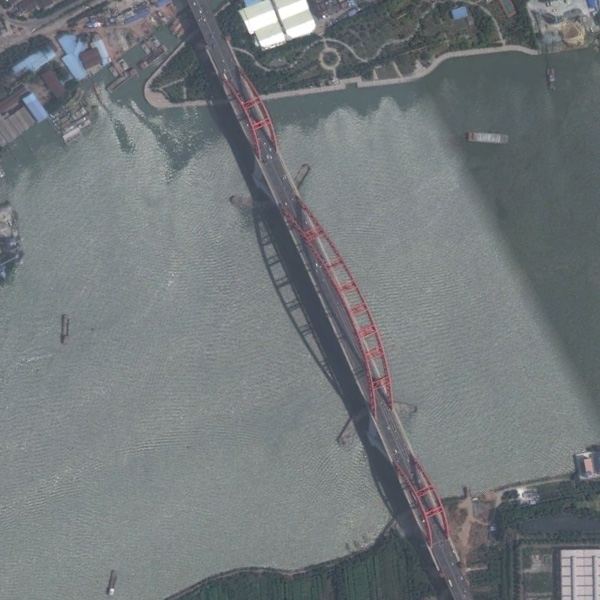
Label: Bridge